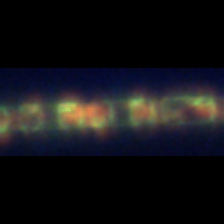
Taxon: Skeletonema
Group: Diatoms